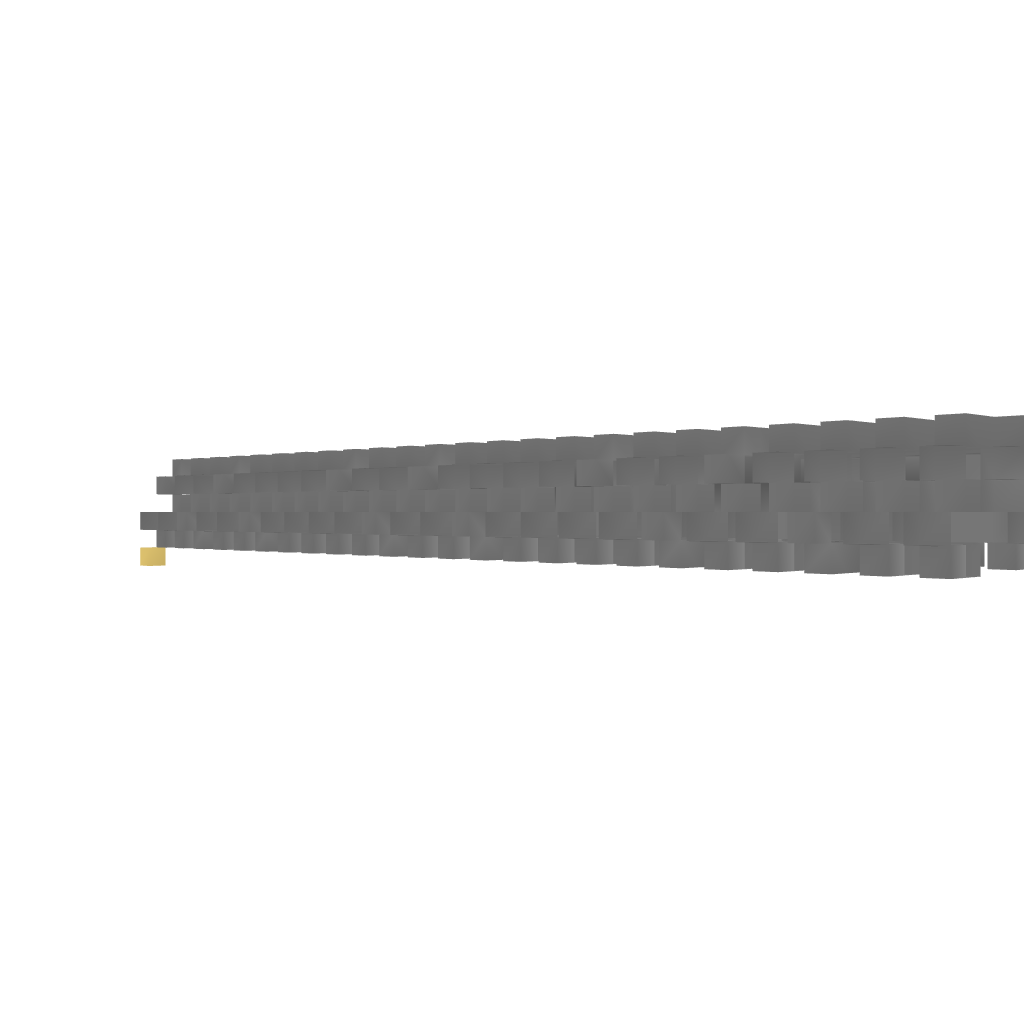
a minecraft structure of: temple run :D bad low quality